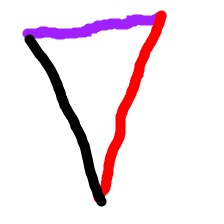
Shape: triangle